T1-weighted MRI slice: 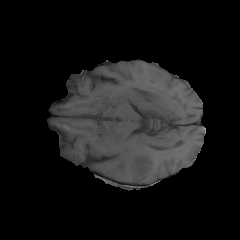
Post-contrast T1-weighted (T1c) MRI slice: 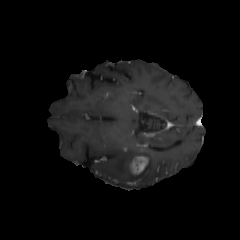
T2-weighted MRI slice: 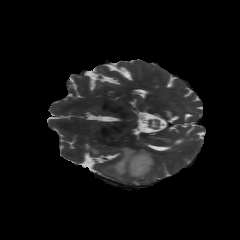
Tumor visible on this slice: yes